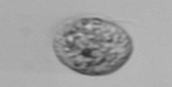
Label: Amoeba